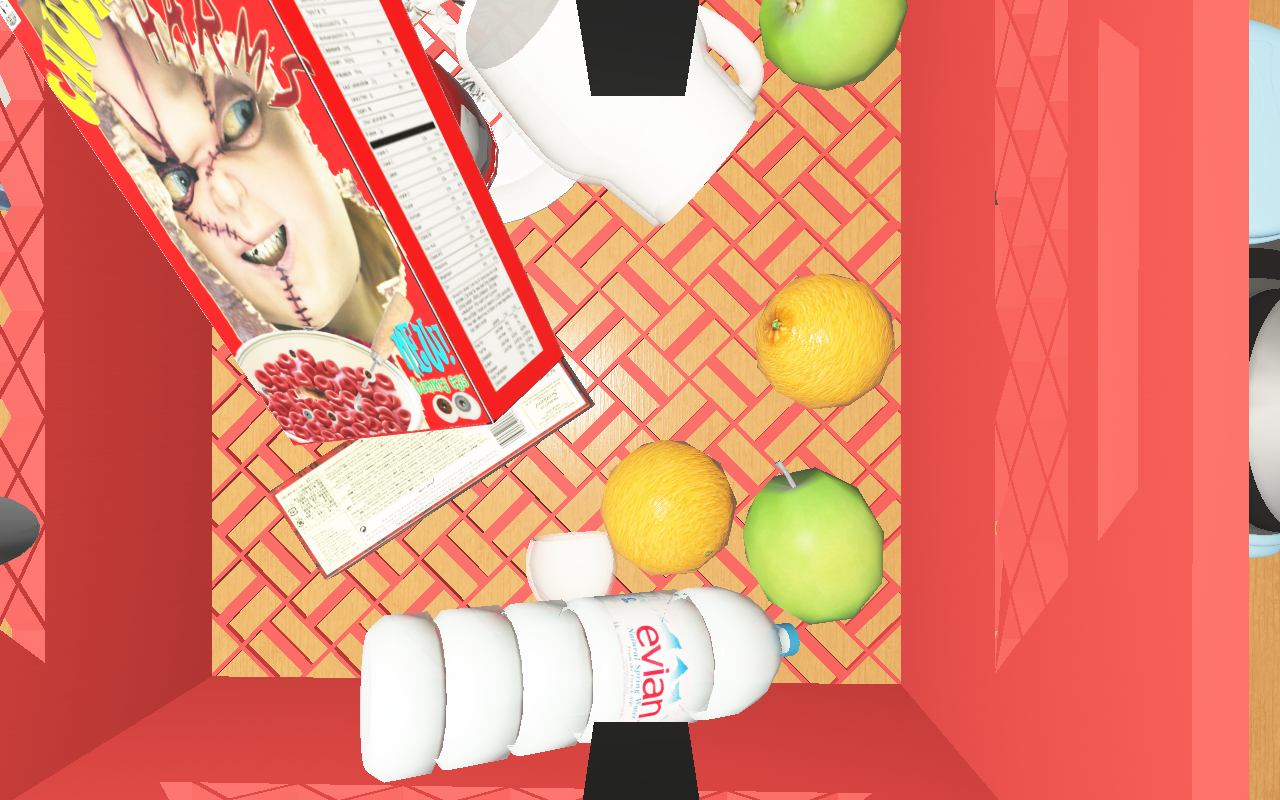
Objects in the scene:
water bottle
apple
orange
plate
glass
cereal box
biscuit box